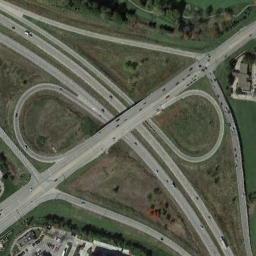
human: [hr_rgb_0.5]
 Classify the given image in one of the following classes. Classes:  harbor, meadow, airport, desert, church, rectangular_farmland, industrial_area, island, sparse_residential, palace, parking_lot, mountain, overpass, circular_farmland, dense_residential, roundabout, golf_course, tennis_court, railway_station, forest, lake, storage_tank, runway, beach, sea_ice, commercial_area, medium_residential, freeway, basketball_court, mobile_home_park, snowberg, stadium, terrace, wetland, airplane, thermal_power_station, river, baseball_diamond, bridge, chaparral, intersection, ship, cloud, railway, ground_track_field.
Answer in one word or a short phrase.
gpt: overpass